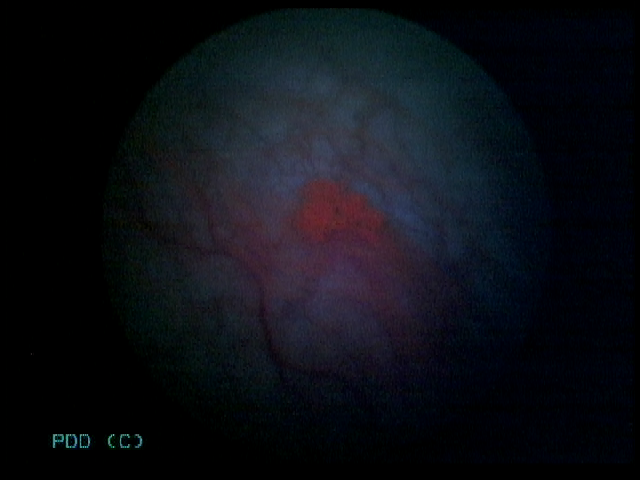
Modality: BLC
Class: Non-malignant
Subclass: BenignNOS
Lesion: L1
Morphology: Papillary
Bladder cancer association: No